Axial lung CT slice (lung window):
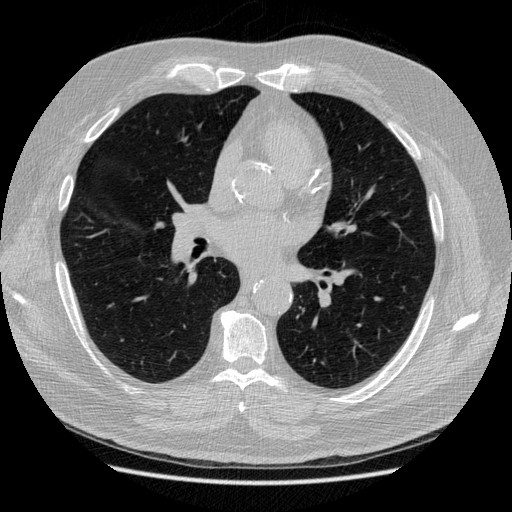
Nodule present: yes
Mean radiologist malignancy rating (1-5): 1